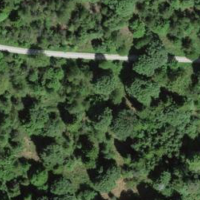
EUNIS habitat code: 43
Species observed at this site:
Pinus sylvestris